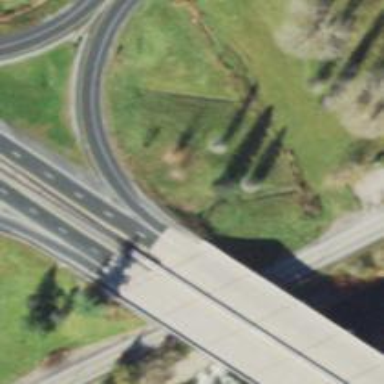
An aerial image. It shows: Bridge over motorway_link.